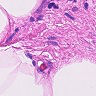
Metastatic tissue present: no